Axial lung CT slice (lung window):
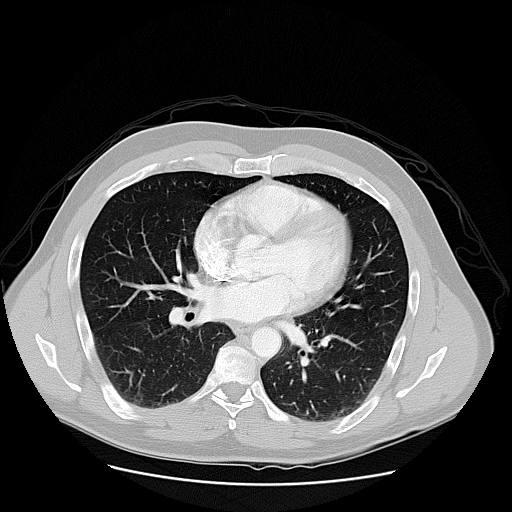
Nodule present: no